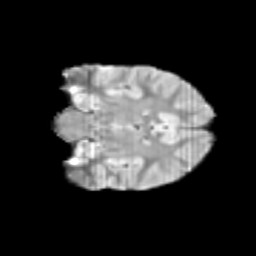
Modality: T2w
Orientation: coronal
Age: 9
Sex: female
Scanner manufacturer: siemens
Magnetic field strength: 3 T
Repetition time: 3.8 s
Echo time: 0.07 s